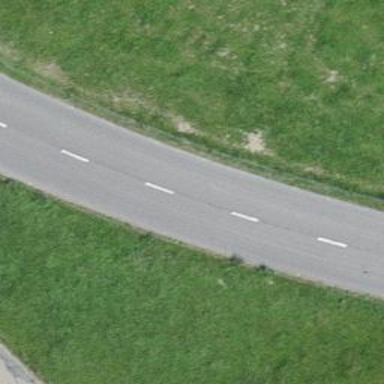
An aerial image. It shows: Secondary road with asphalt surface.